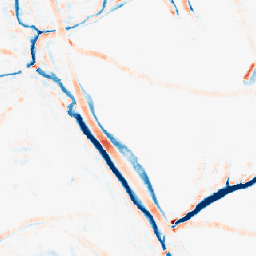
Category: morphological
Decomposition family: morphological_square
Decomposition parameters: operation: average
size: 10
Upsampling method: nearest
Upsampling parameters: scale: 4
Upsampling scale: 4